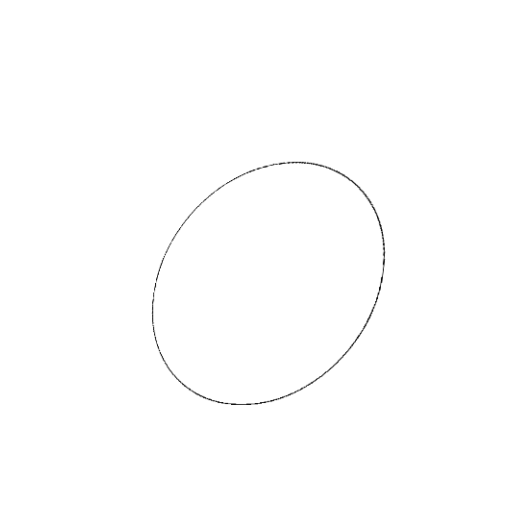
Crossing number: 0